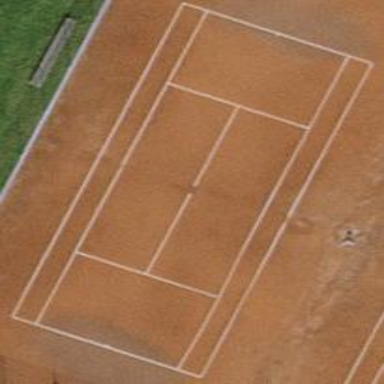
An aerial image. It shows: Tennis court in leisure pitch.